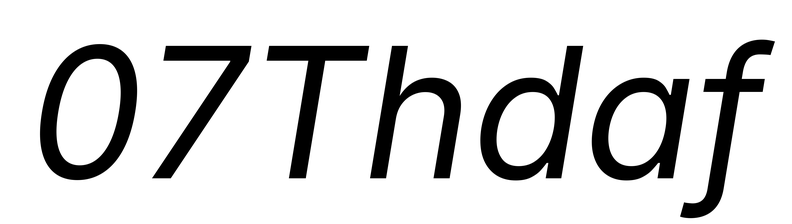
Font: Inter-Italic_Italic